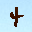
Label: 4